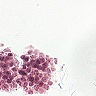
Metastatic tissue present: no